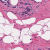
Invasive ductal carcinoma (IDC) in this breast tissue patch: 0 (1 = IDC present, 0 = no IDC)